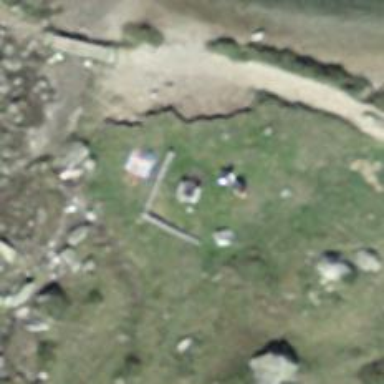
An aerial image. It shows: Picnic site with barbecue facilities available.